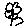
Label: flower